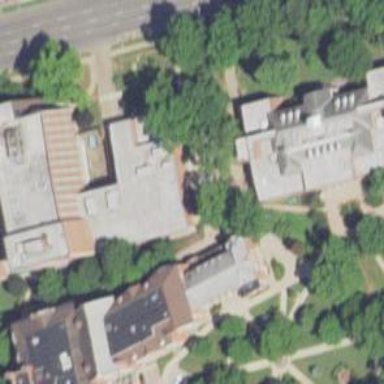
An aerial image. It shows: View of university building.